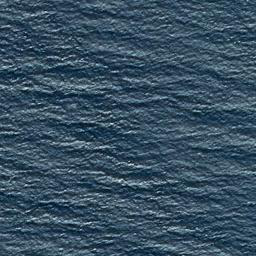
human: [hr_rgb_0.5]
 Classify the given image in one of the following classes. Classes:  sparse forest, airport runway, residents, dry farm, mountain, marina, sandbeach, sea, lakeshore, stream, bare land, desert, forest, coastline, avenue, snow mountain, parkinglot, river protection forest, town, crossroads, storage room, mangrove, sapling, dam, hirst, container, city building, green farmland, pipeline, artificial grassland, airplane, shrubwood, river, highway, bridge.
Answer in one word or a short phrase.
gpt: sea